Question: >
<URL>
There is some unique thing happening in my program.
Here are some set of commands :
'''
cout << "Enter the full name of student: "; // cin name
getline( cin , fullName );
cout << "
Age: "; // cin age
int age;
cin >> age ;
cout << "
Father's Name: "; // cin father name
getline( cin , fatherName );
cout << "
Permanent Address: "; // cin permanent address
getline( cin , permanentAddress );
'''
When i try to run this snippet along with the whole code.The output program works like :

## output:
'''
Enter the full name of student:
Age: 20
Father's Name:
Permanent Address: xyz
'''
If you notice ,the program didn't ask me the full name and went on directly to ask me the age.Then it skips the father's name also and asks the permanent address.
It is difficult for me to post the whole code because it is too large.
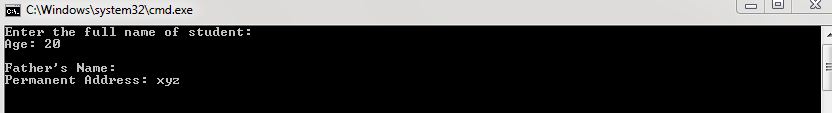
Answer: Since you have not posted any code. I am going to take a guess.
A common problem while using 'getline' with 'cin' is 'getline' does not ignore leading whitespace characters.
If getline is used after 'cin >>', the 'getline()' sees this newline character as leading whitespace, and it just stops reading any further.
Call 'cin.ignore()' before calling 'getline()'
Or
make a dummy call 'getline()' to consume the trailing newline character from the 'cin >>'